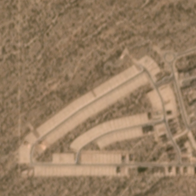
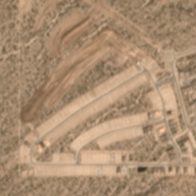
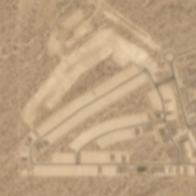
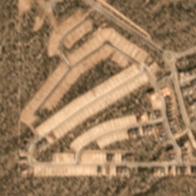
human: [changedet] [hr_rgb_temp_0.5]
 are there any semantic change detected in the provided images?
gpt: many trees are removed and some houses are constructed beside the road .

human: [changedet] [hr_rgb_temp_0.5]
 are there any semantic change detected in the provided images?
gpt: the forest disappears and many houses and roads are built .

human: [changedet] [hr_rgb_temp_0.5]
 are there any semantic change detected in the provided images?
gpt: the trees are removed and many houses and roads appear .

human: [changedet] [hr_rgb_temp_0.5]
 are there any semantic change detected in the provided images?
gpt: several intersecting roads and many houses are built to replace the original trees .

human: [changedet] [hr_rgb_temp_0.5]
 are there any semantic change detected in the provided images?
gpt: many buildings have appeared on both sides of the road and some trees disappears .